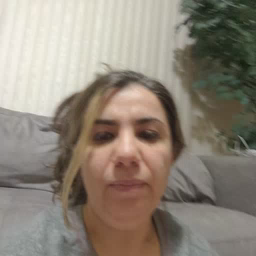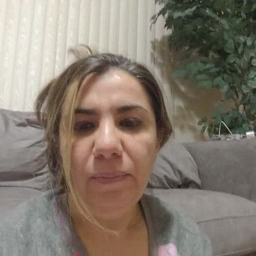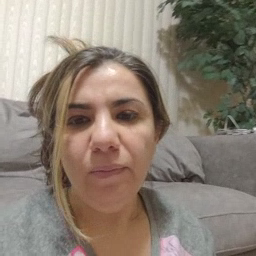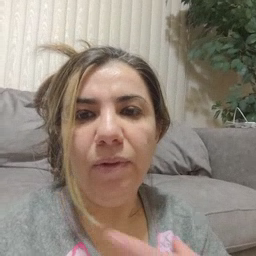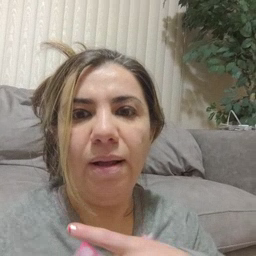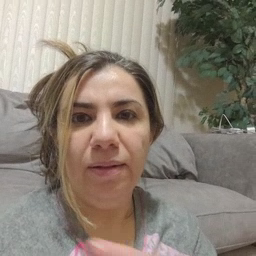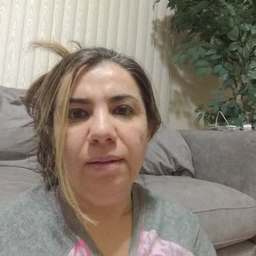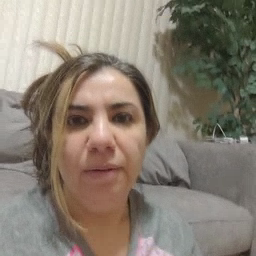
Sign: like